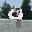
Label: 9